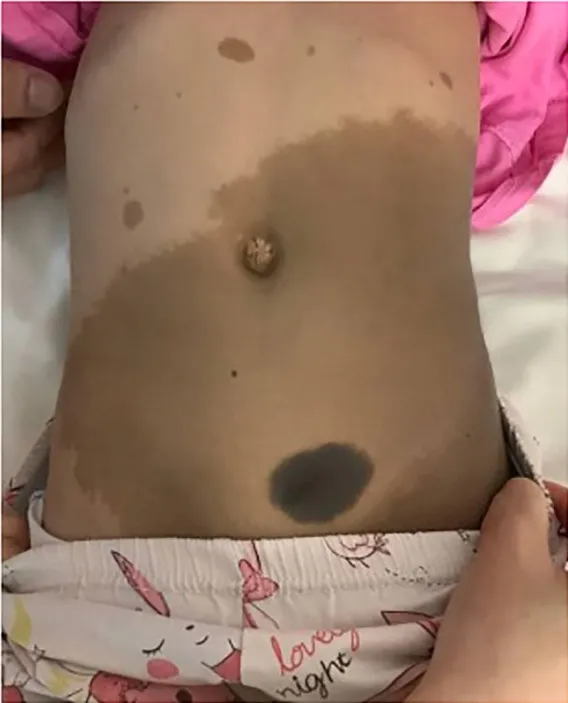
Clinical photo of the index patient demonstrating multiple cafe-au-lait macules over the trunk and a congenital melanocytic nevus at the lower trunk.
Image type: medical_photograph (skin_photograph)